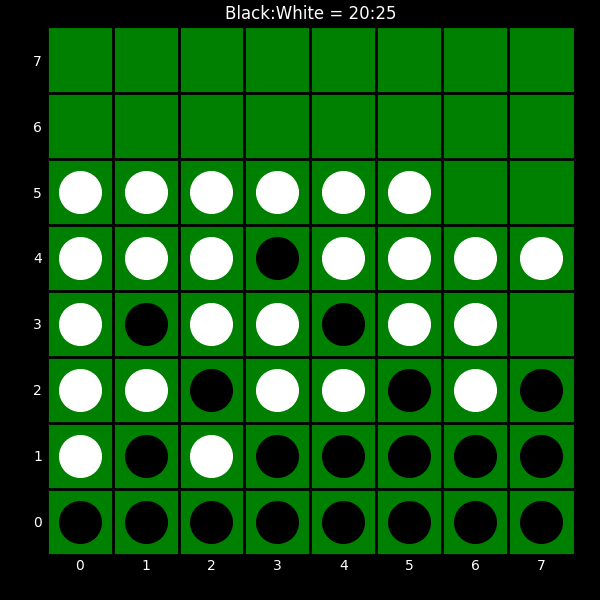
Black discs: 20
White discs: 25